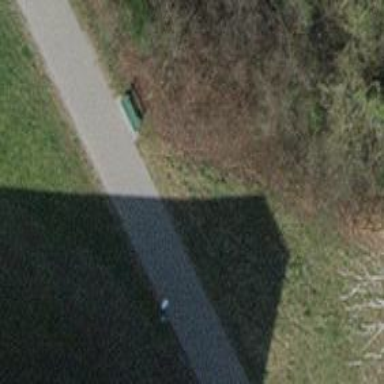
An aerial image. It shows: Bench.